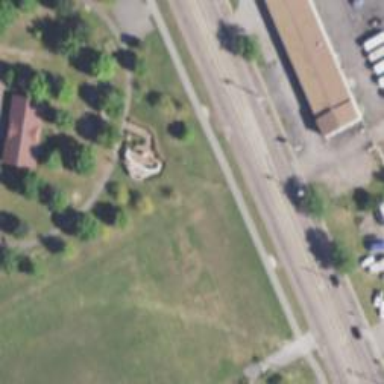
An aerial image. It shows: Historic memorial.